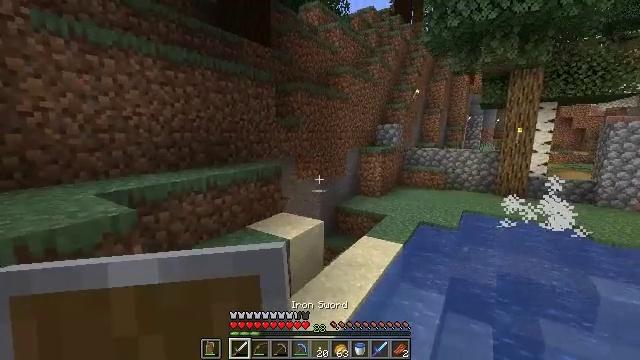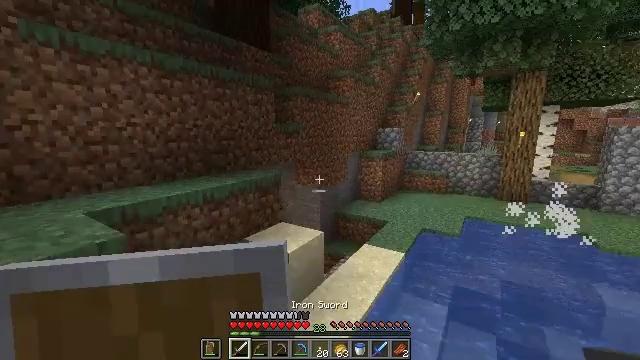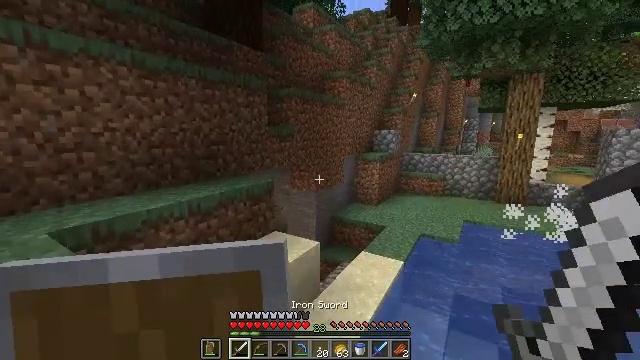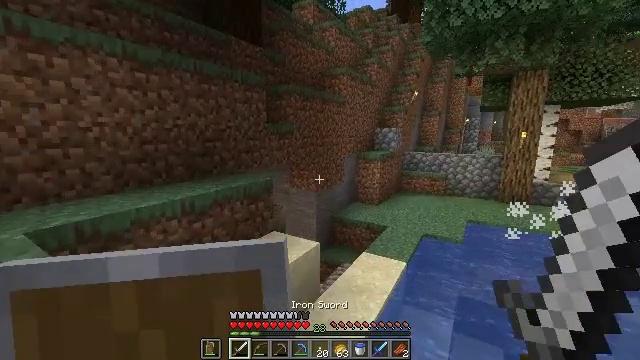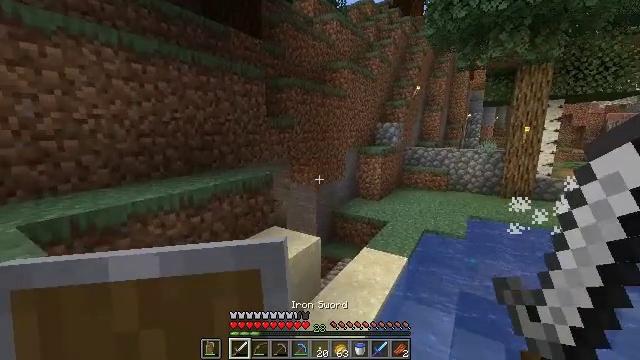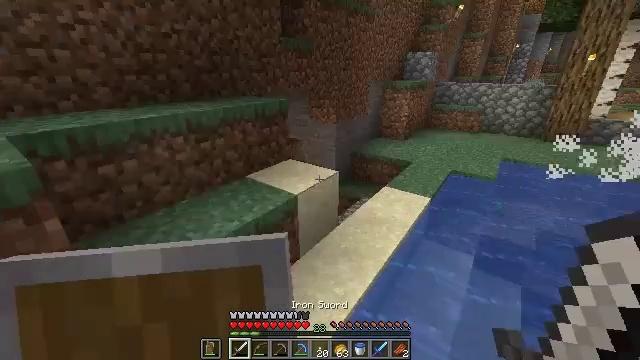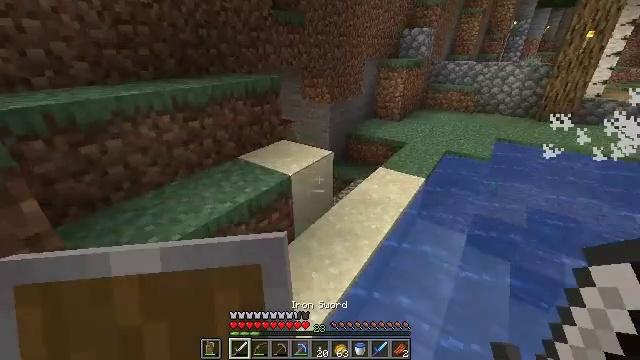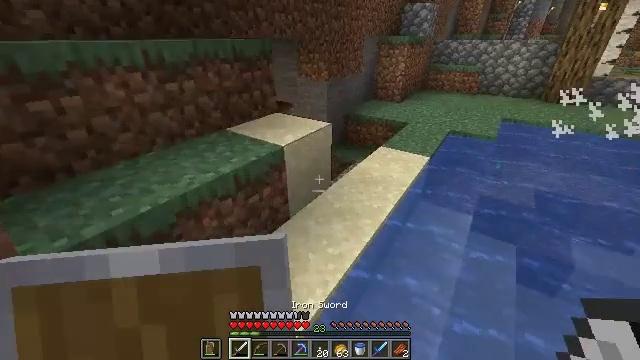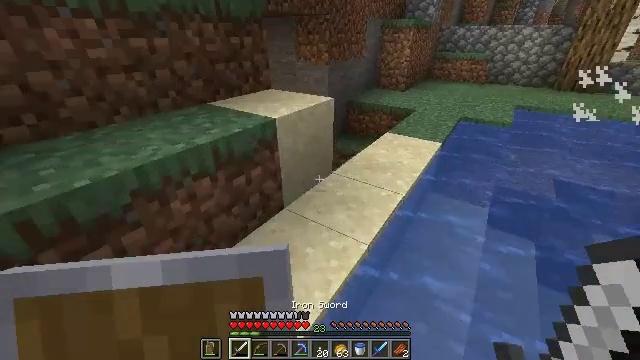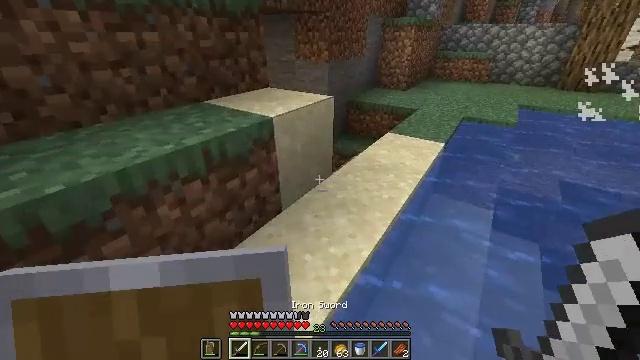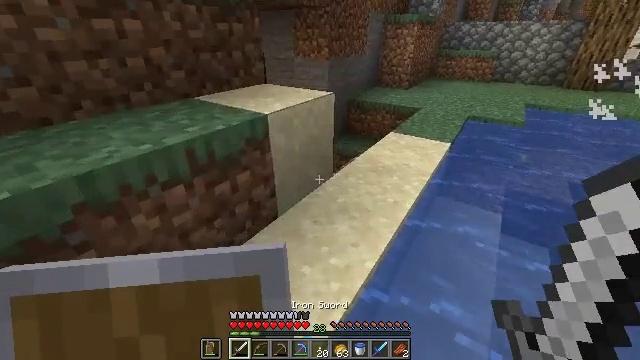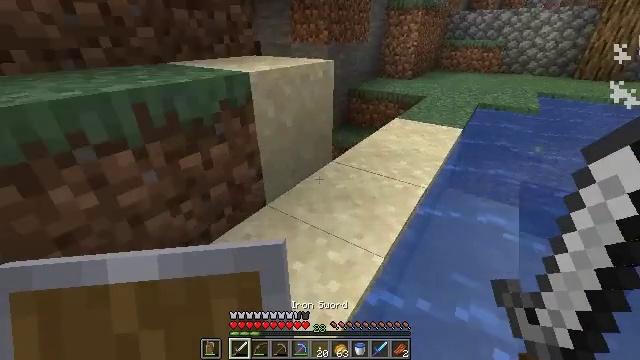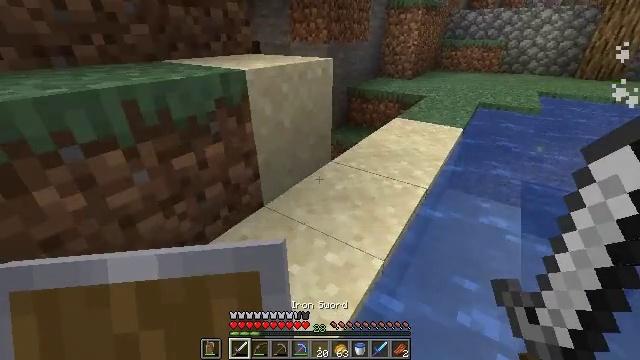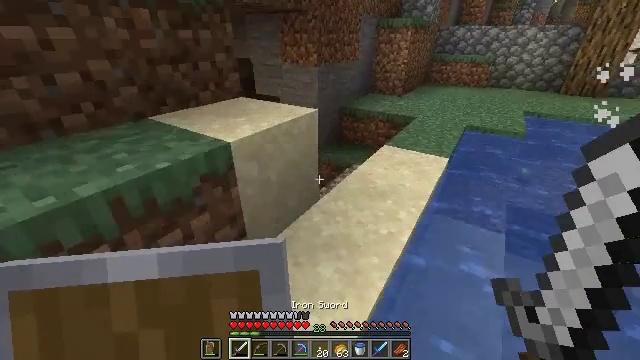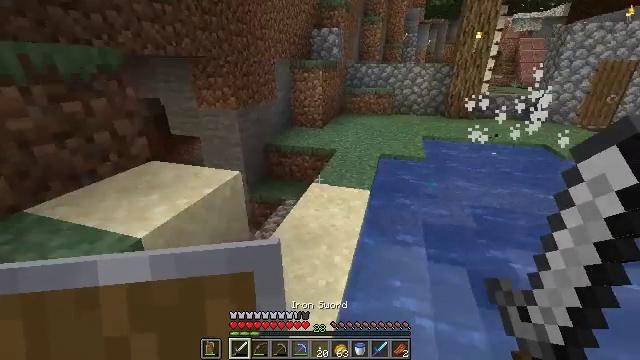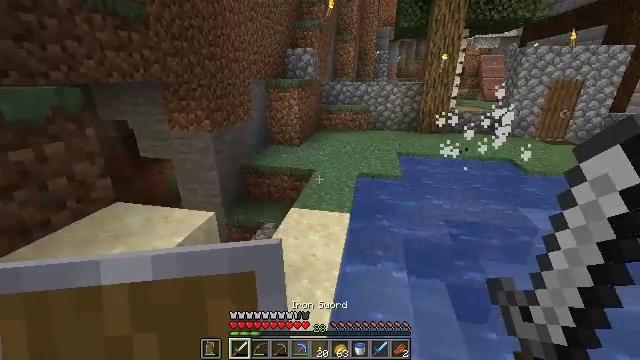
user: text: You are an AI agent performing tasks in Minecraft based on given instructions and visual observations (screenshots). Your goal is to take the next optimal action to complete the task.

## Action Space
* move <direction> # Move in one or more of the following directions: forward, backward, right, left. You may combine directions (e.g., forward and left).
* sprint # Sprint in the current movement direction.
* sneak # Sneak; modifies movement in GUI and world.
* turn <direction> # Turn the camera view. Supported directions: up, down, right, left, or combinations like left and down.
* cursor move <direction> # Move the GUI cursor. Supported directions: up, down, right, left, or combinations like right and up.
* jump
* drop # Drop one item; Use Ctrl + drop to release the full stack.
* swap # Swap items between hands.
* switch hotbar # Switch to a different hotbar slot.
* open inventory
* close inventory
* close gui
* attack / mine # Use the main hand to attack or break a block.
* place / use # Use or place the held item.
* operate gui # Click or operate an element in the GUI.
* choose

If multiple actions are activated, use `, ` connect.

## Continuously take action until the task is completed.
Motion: motion action
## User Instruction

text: Gather beetroots by breaking the plants.
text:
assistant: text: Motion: move forward
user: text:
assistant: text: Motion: move forward, turn right
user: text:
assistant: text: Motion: move forward
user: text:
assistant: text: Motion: move forward
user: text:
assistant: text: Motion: move forward, turn left and down
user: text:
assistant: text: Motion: move forward, turn right and down
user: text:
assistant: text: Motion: move forward, turn down
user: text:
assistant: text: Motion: move forward
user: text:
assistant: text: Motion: move forward
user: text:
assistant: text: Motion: move forward
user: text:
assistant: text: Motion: move forward
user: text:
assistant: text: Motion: move forward
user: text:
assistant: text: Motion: move forward, turn right
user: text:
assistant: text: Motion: move forward, turn right and up
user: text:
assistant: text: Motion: move forward, turn right and up
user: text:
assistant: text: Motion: move forward
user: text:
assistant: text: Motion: move forward
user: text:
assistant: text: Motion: move forward, turn left and down, jump
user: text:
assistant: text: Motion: move forward, jump
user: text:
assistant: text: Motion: move forward, jump
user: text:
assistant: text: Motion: move forward
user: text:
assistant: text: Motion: move forward
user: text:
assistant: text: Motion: move forward
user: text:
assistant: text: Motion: move forward
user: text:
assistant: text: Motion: move forward, turn left and down
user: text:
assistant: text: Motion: move forward, turn left and down
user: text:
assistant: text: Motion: move forward, turn right
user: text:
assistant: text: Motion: move forward, turn right and down
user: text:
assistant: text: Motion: move forward, turn right
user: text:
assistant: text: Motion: move forward